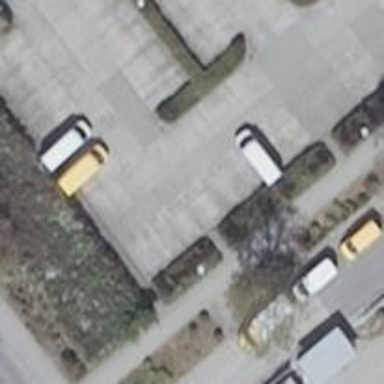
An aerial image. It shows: Parking aisle designated as service road.